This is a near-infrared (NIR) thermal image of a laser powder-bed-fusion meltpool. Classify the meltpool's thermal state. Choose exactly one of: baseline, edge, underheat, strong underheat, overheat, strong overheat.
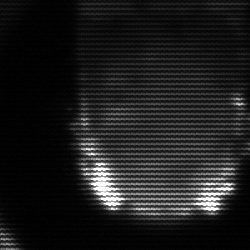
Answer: baseline